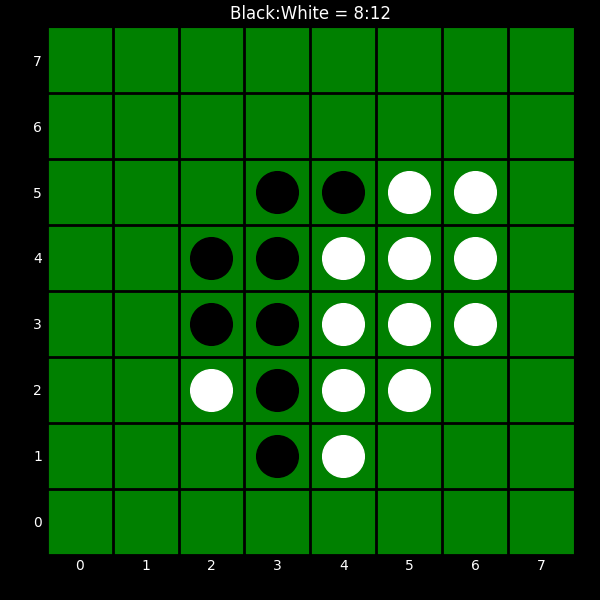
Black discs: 8
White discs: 12